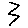
Label: zigzag